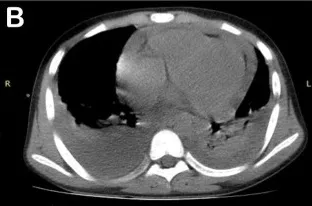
(C) Peripheral nodular opacities in the pulmonary apices, some subpleural confluent forming consolidations.
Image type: radiology (ct)